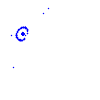
Particle: proton